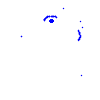
Particle: kaon